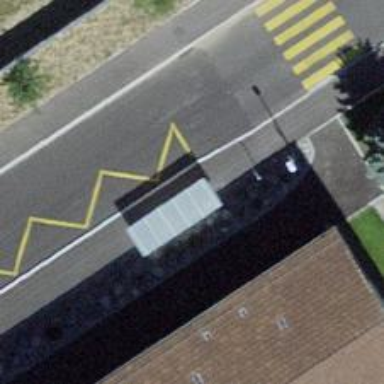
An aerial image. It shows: Bus stop with platform for public transport.